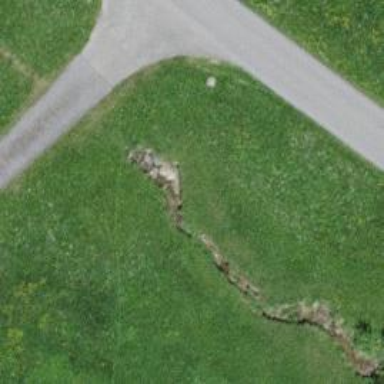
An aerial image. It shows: Culvert tunnel.